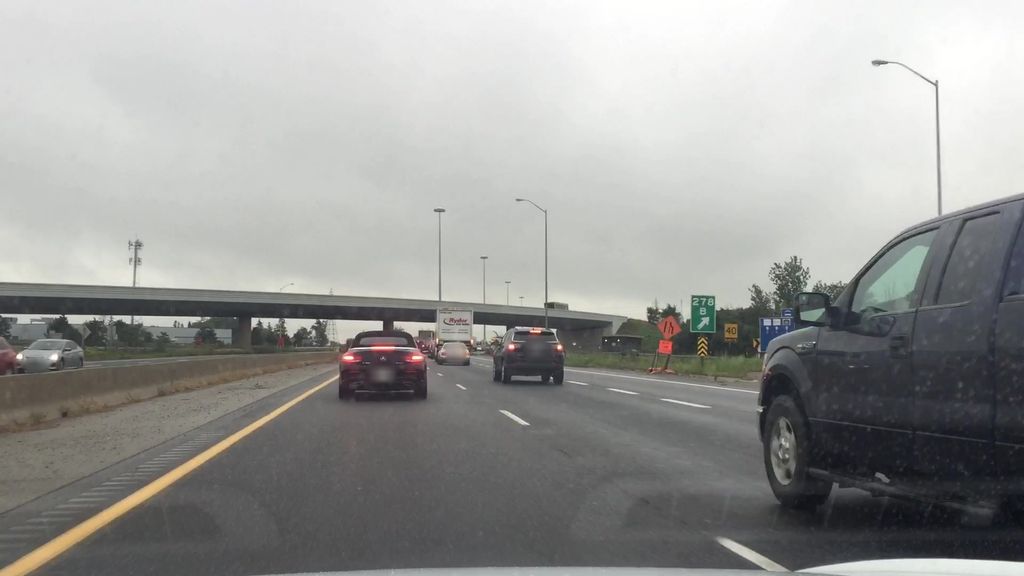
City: kitchener-waterloo